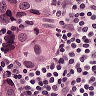
Metastatic tissue present: yes